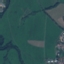
Land use / land cover: Pasture